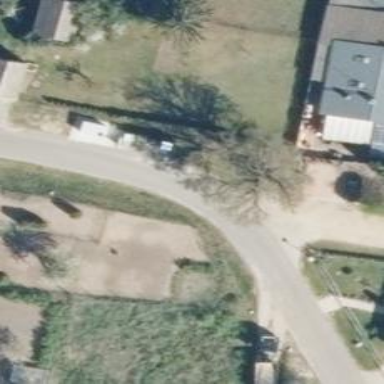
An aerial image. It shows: Residential road with asphalt surface and no sidewalks.